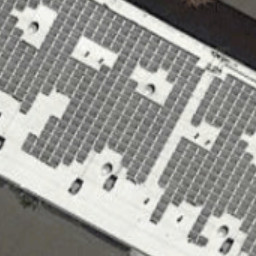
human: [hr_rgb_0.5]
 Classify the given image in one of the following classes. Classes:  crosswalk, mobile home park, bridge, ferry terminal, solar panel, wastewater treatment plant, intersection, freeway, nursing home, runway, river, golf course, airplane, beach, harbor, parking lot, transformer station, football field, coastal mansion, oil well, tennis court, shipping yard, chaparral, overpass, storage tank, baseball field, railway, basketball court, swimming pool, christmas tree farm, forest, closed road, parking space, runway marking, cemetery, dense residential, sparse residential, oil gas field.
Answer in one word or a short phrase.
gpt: solar panel